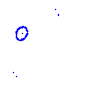
Particle: proton